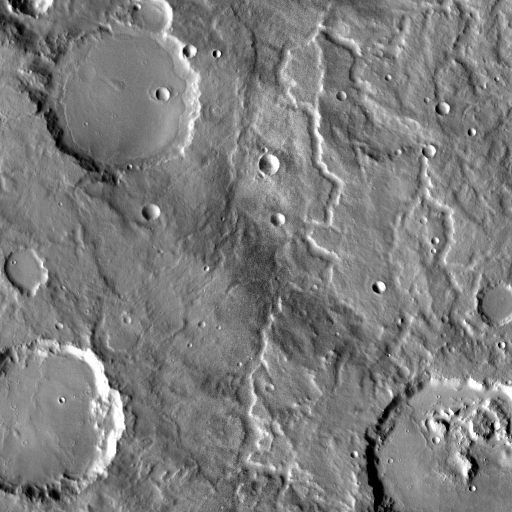
Crater classes present: Background, Other, Layered, Buried